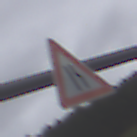
Verkehrszeichen: EinseitigVerengteFahrbahnRechts
Umgebung: Outdoor, Nature
Tageszeit: Midday
Wetter: Overcast
Licht: Natural
Jahreszeit: NotSpecified
Kontrast: LowContrast